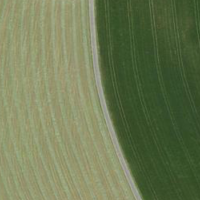
EUNIS habitat code: 25
Species observed at this site:
Cydonia oblonga